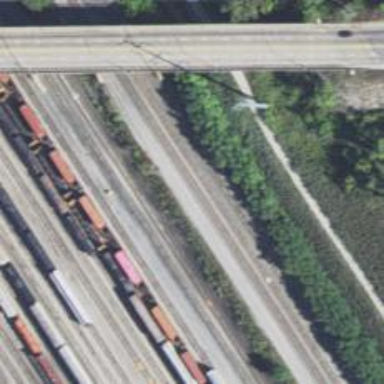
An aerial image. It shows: Railway siding with rails.